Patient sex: F
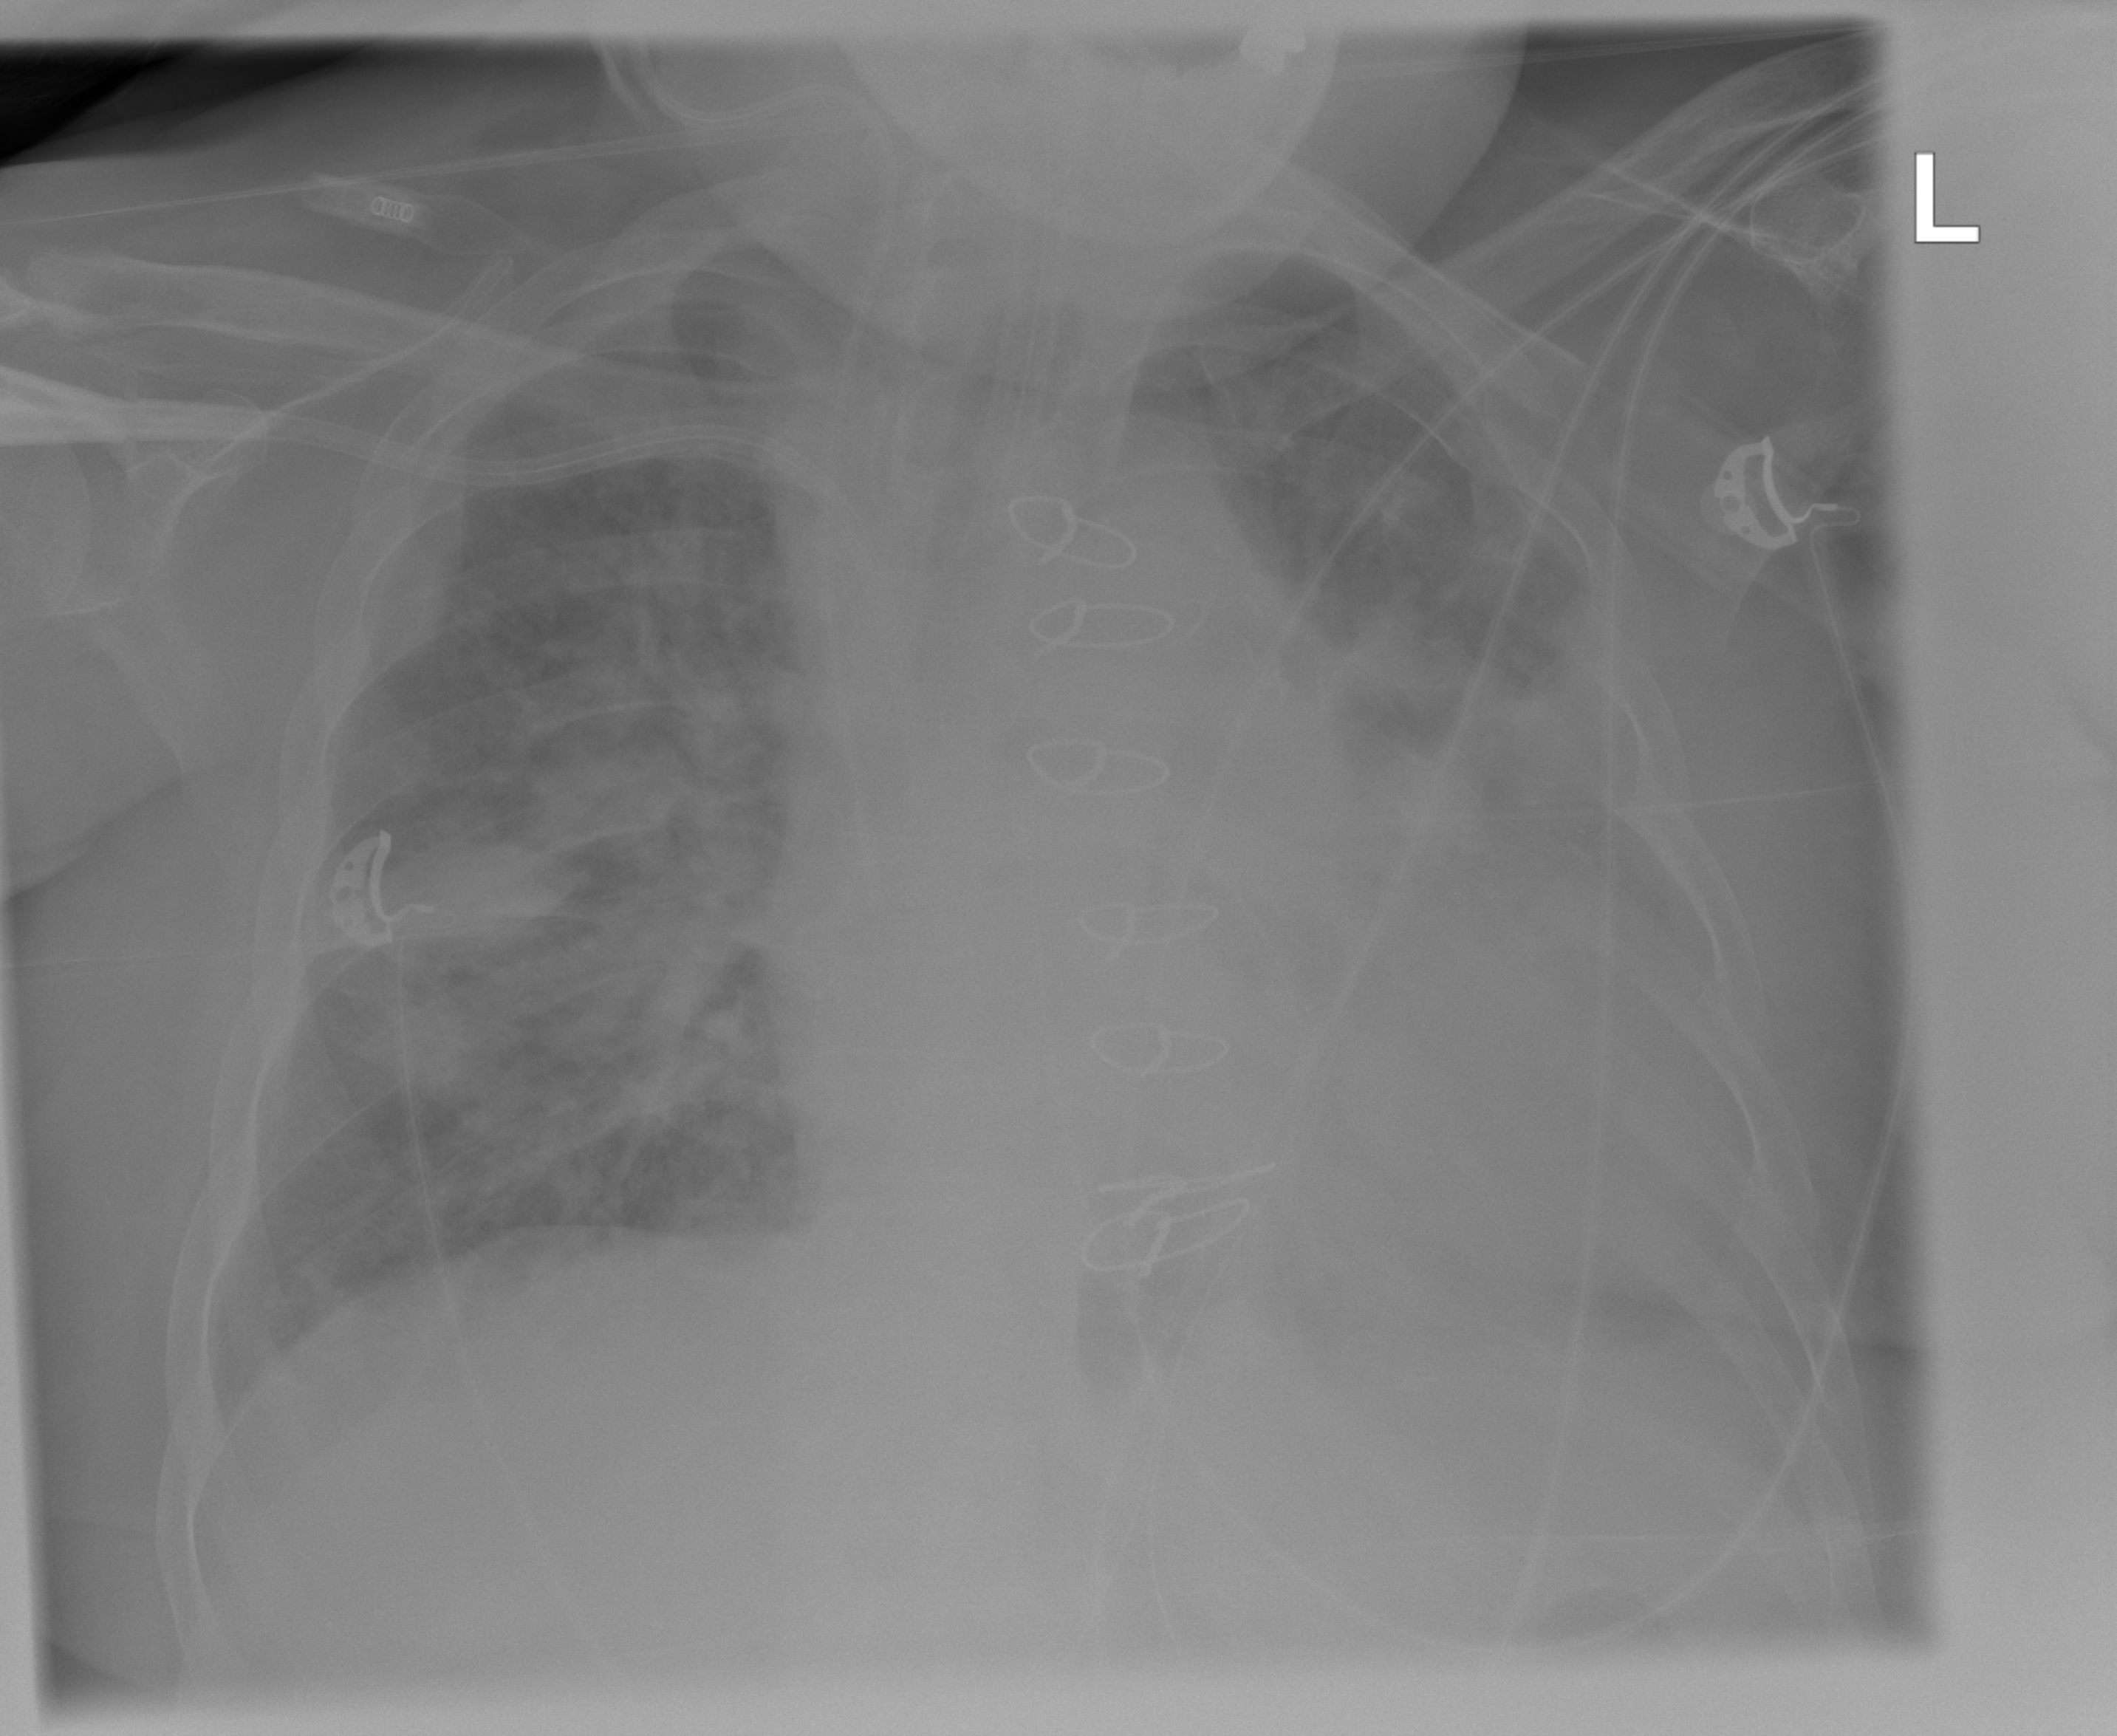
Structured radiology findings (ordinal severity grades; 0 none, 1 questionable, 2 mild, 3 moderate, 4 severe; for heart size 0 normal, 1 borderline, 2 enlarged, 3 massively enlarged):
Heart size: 2
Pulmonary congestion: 2
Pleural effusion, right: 0
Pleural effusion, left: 3
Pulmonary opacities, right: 3
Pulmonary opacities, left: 2
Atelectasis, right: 3
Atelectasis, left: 3